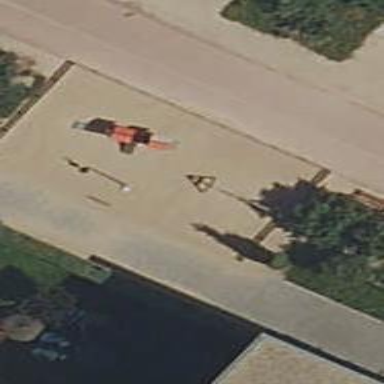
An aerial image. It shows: Playground area for leisure land.